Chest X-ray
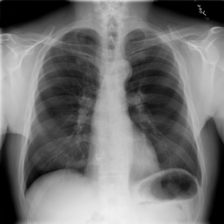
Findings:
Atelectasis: negative
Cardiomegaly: negative
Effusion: negative
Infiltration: negative
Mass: negative
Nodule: negative
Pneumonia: negative
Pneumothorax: negative
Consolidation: negative
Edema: negative
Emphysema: negative
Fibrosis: negative
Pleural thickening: negative
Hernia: negative